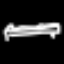
Label: bed